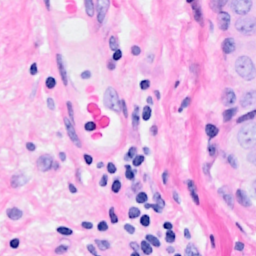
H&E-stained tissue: Breast